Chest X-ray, AP view. Patient: 52 years old, sex F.
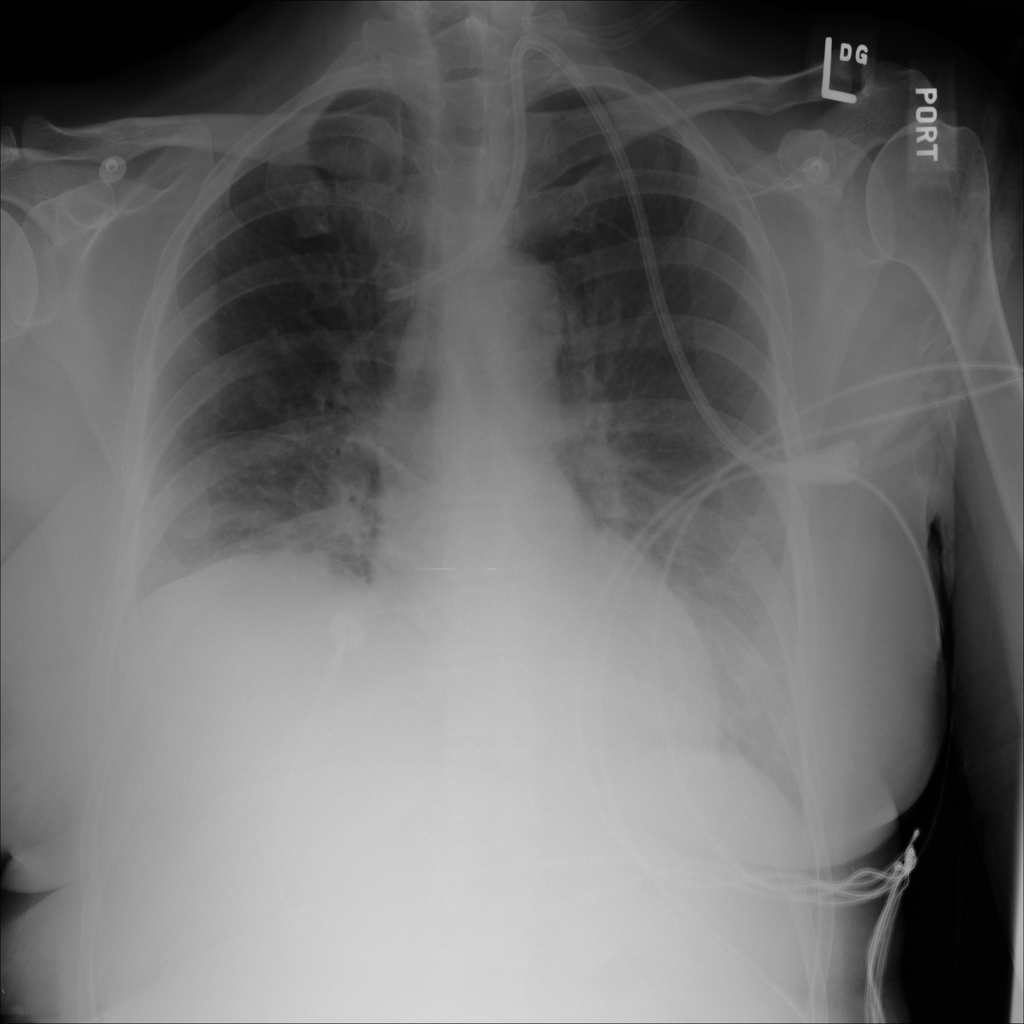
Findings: Edema, Nodule